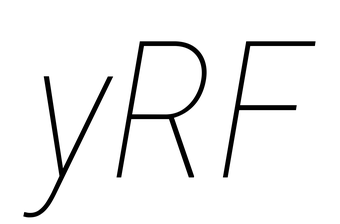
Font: Roboto-Italic_Condensed_Thin_Italic